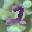
Label: 2